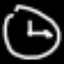
Label: clock